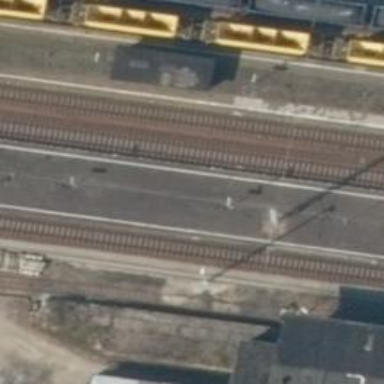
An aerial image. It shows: Stop position for public transport on the railway.